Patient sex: M
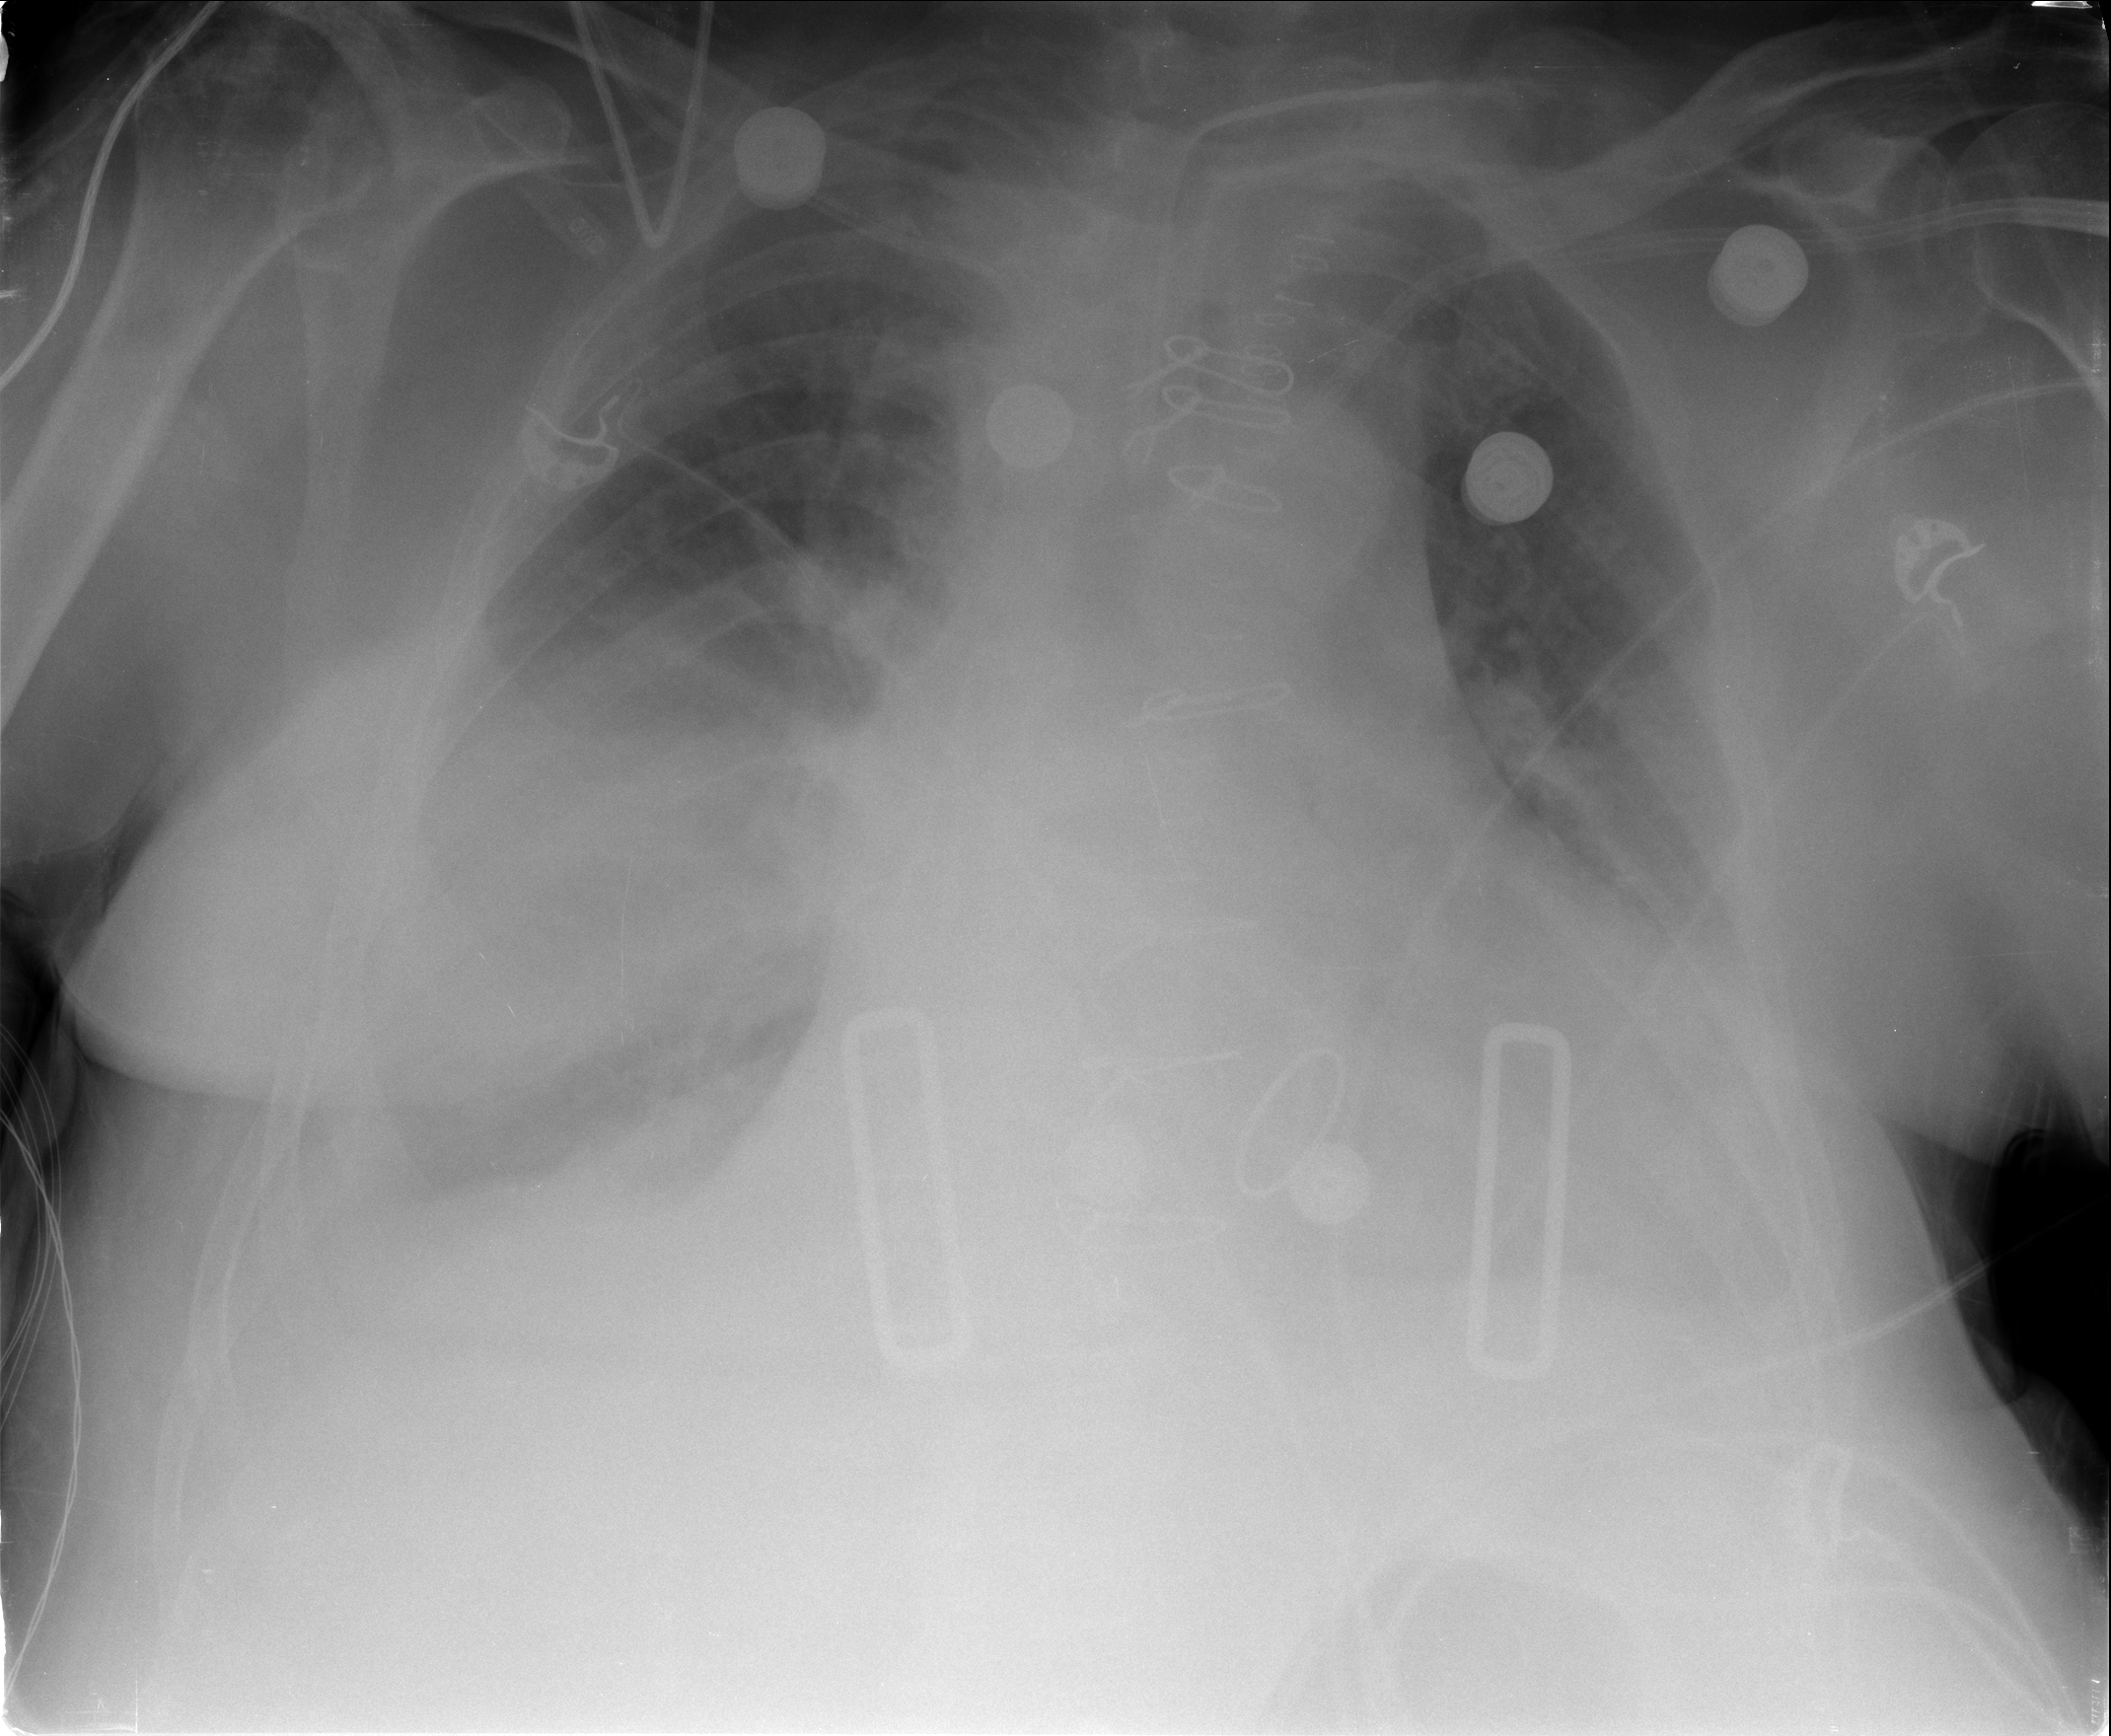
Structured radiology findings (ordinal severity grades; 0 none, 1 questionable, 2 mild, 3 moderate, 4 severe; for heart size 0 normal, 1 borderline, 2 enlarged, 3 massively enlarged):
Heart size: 2
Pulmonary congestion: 0
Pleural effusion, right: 2
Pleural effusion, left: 2
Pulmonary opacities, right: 2
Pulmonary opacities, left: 0
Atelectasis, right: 2
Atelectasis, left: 2